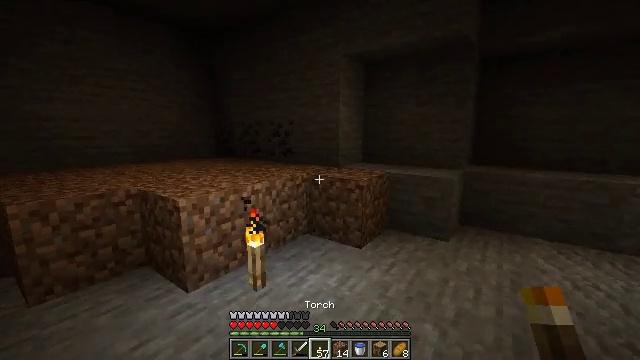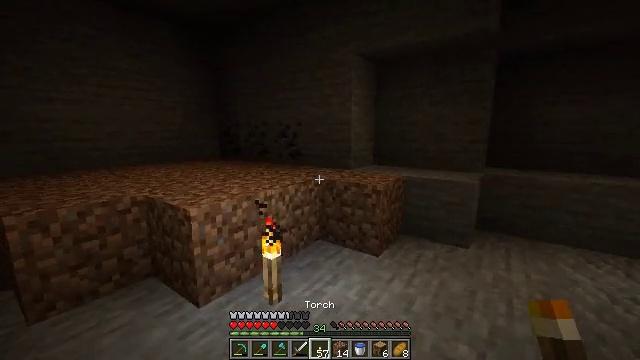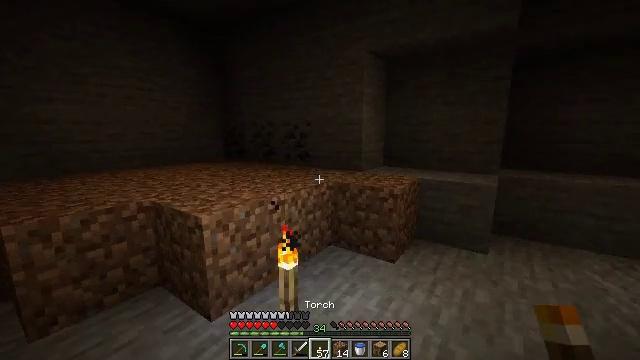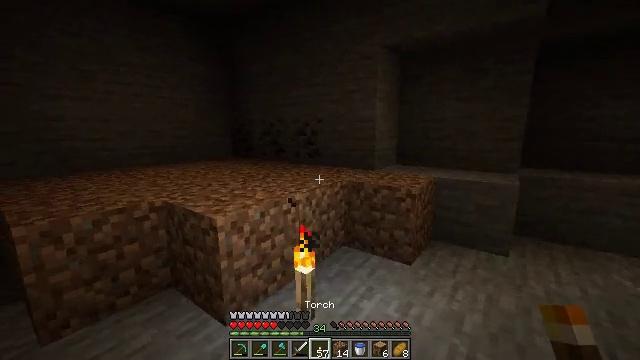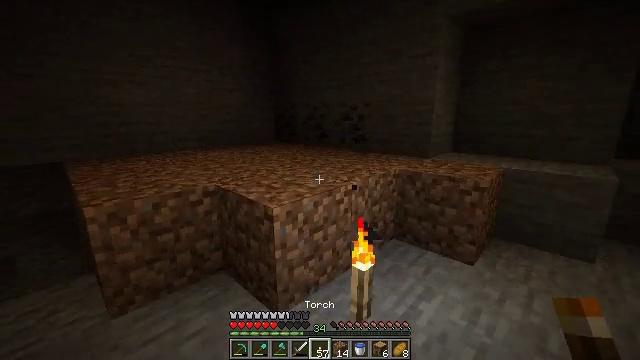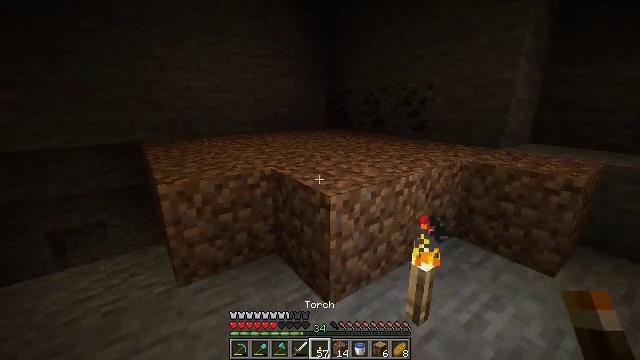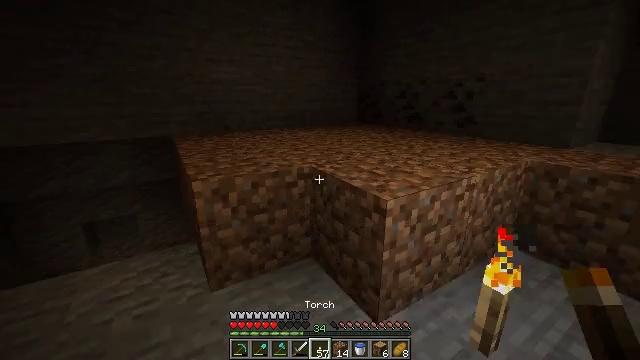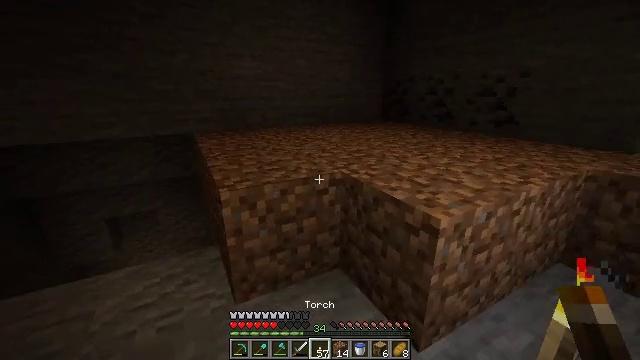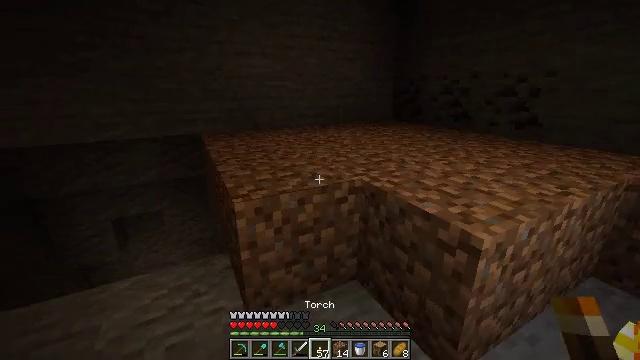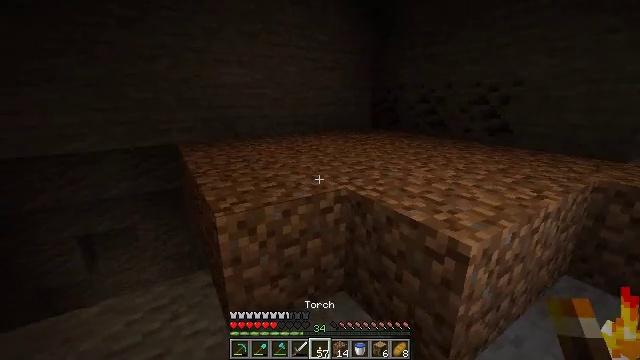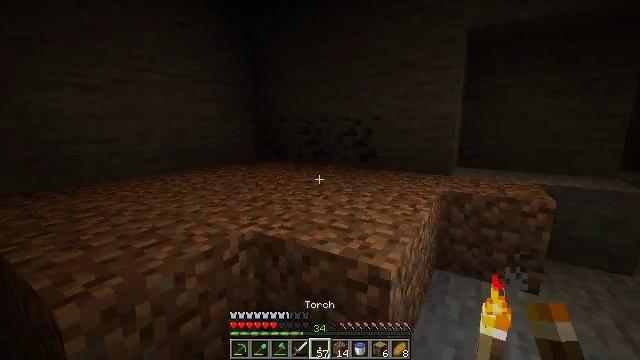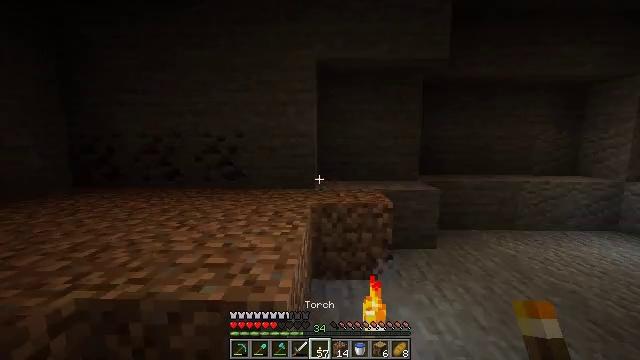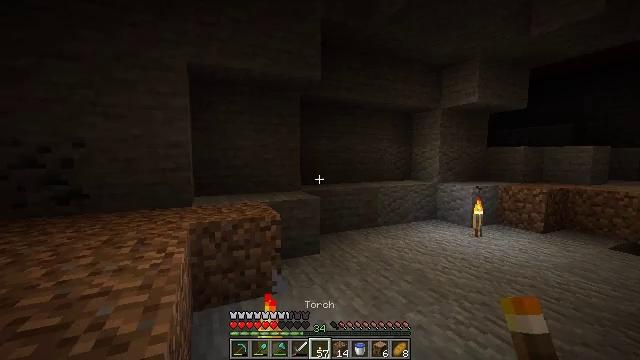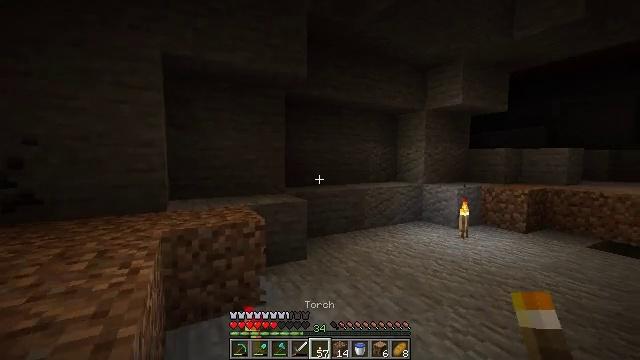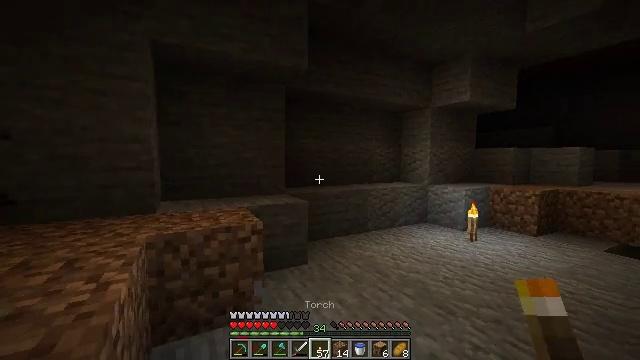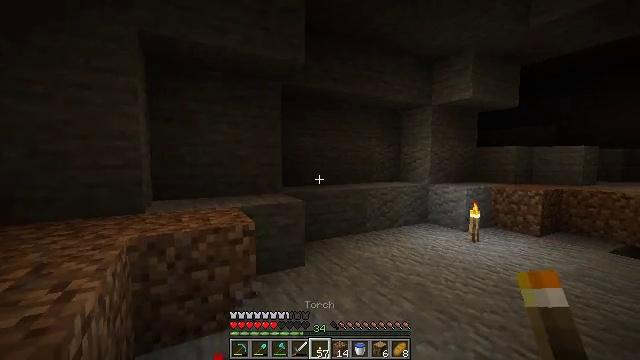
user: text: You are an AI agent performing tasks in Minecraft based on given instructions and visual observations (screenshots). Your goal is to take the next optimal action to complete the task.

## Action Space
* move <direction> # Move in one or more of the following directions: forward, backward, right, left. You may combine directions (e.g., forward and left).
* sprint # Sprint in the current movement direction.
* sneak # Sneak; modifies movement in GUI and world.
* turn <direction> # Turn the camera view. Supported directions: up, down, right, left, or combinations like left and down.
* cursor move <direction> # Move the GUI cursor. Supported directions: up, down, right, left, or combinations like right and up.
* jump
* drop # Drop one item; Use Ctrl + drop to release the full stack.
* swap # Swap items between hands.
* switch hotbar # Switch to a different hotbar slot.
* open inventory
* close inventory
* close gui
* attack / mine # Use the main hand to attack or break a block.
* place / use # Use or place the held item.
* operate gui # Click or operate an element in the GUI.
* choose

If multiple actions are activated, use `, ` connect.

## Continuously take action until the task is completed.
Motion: motion action
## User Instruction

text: Find and mine the coal ore.
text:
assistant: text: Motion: move forward and move left
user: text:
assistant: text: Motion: move forward and move left
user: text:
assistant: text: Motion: move forward and move left, turn left
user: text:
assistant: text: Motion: move forward and move left, turn left and down
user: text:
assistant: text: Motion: move forward and move left, turn left and down
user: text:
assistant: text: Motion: move forward and move left, turn left
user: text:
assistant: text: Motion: move forward and move left, turn left and down
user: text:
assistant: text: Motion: move forward and move left
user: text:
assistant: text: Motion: move forward and move left, turn right and up
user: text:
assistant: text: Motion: move forward, turn right and up
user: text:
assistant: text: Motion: move forward, turn right and up
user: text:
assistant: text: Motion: move forward, turn right and up
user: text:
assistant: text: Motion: move forward, turn right
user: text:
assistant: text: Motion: move forward
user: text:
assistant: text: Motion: move forward and move right
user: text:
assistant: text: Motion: move forward and move right
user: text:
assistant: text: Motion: move forward and move right
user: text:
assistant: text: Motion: move forward and move right
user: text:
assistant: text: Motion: move forward and move right
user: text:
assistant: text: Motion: move forward and move right, turn left
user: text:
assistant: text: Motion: move forward, turn left
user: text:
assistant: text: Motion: move forward, turn left
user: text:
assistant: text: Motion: move forward, turn left
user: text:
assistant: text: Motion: move forward, turn left
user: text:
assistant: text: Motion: move forward, turn left
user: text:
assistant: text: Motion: move forward, turn left and down
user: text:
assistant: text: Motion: move forward and move left, turn left and down
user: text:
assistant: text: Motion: move forward and move left, turn left
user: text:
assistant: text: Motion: move forward and move left
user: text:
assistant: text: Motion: move forward and move left